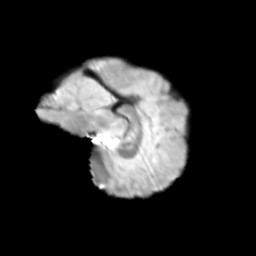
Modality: T2w
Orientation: sagittal
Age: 12
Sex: male
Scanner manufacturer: siemens
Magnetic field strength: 3 T
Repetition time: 3.8 s
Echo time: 0.07 s